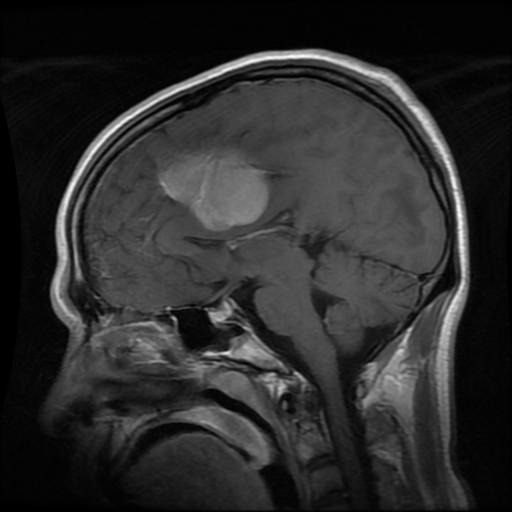
Label: meningioma